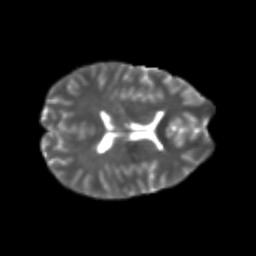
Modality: T2w
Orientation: axial
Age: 20
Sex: female
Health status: healthy
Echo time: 0.074 s